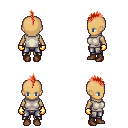
a pixel art fantasy rpg character, female body template, human, tanned skin, white sleeveless shirt, metal pants, red mohawk hairstyle, gold gloves, brown shoes, four views (front, back, left, right), 2x2 character sprite sheet, small pixel art, hard edges, no anti-aliasing